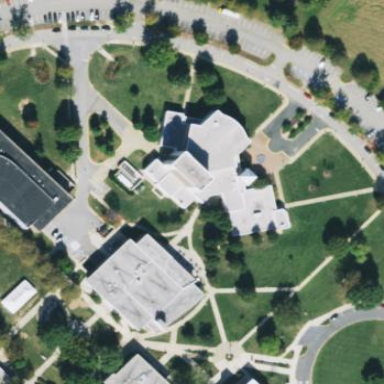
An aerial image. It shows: College building.